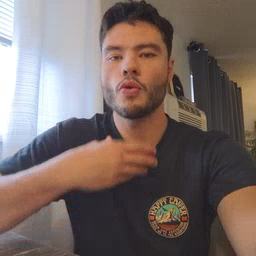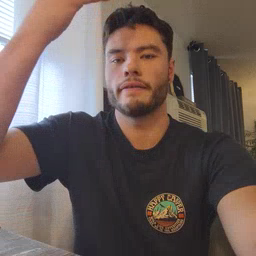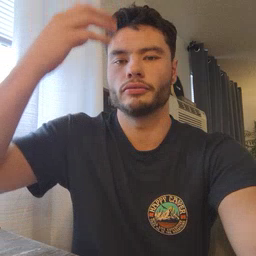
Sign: giraffe